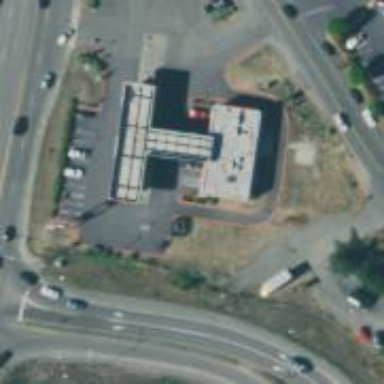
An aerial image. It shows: Convenience shop.